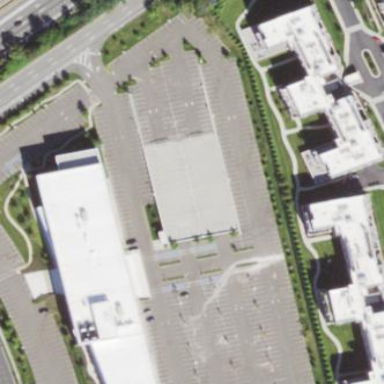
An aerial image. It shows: Multi-storey parking facility.